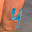
Label: 4